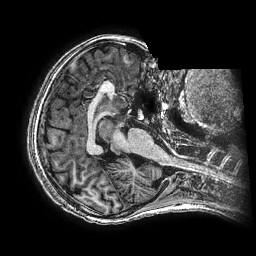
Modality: T1w
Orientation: axial
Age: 14
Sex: female
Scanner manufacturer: ge
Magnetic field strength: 3 T
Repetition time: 0.00766 s
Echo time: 0.003476 s